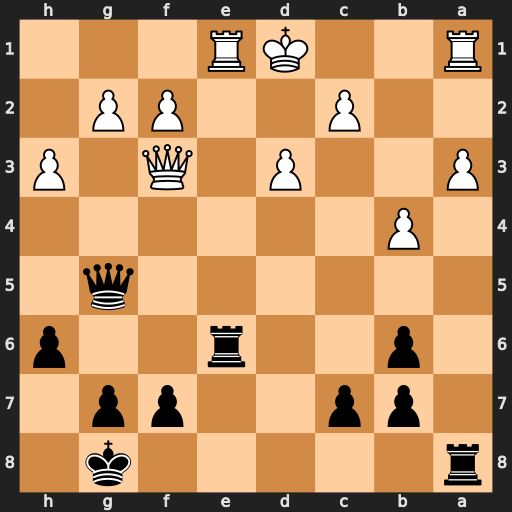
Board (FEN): r5k1/1pp2pp1/1p2r2p/6q1/1P6/P2P1Q1P/2P2PP1/R2KR3
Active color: b
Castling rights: -
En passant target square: -
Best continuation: Rxe1+ Kxe1 Qe5+